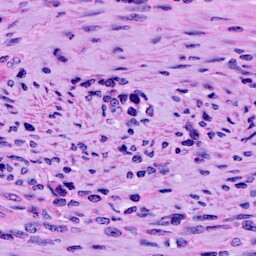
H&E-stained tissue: Cervix